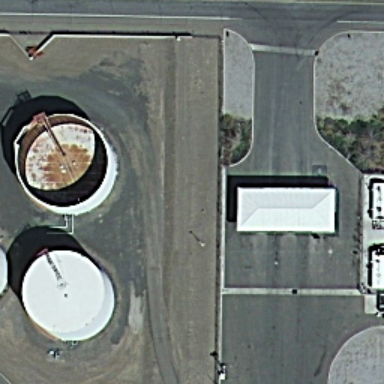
Two round storage tanks are on the ground .